Field crop: maize
Growth stage: 2
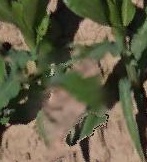
Species: maize